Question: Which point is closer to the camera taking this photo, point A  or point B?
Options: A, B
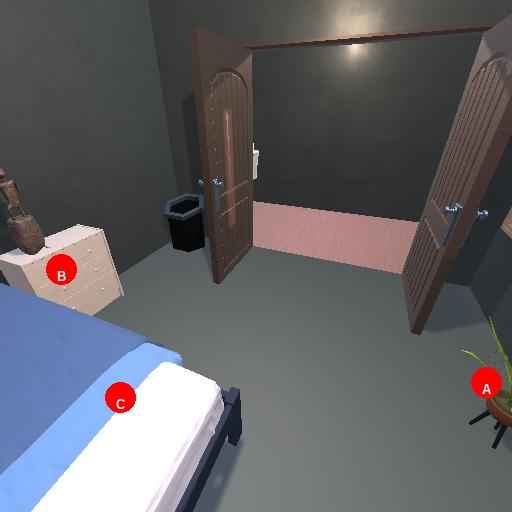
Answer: A